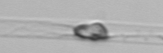
Label: Dactyliosolen_blavyanus